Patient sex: M
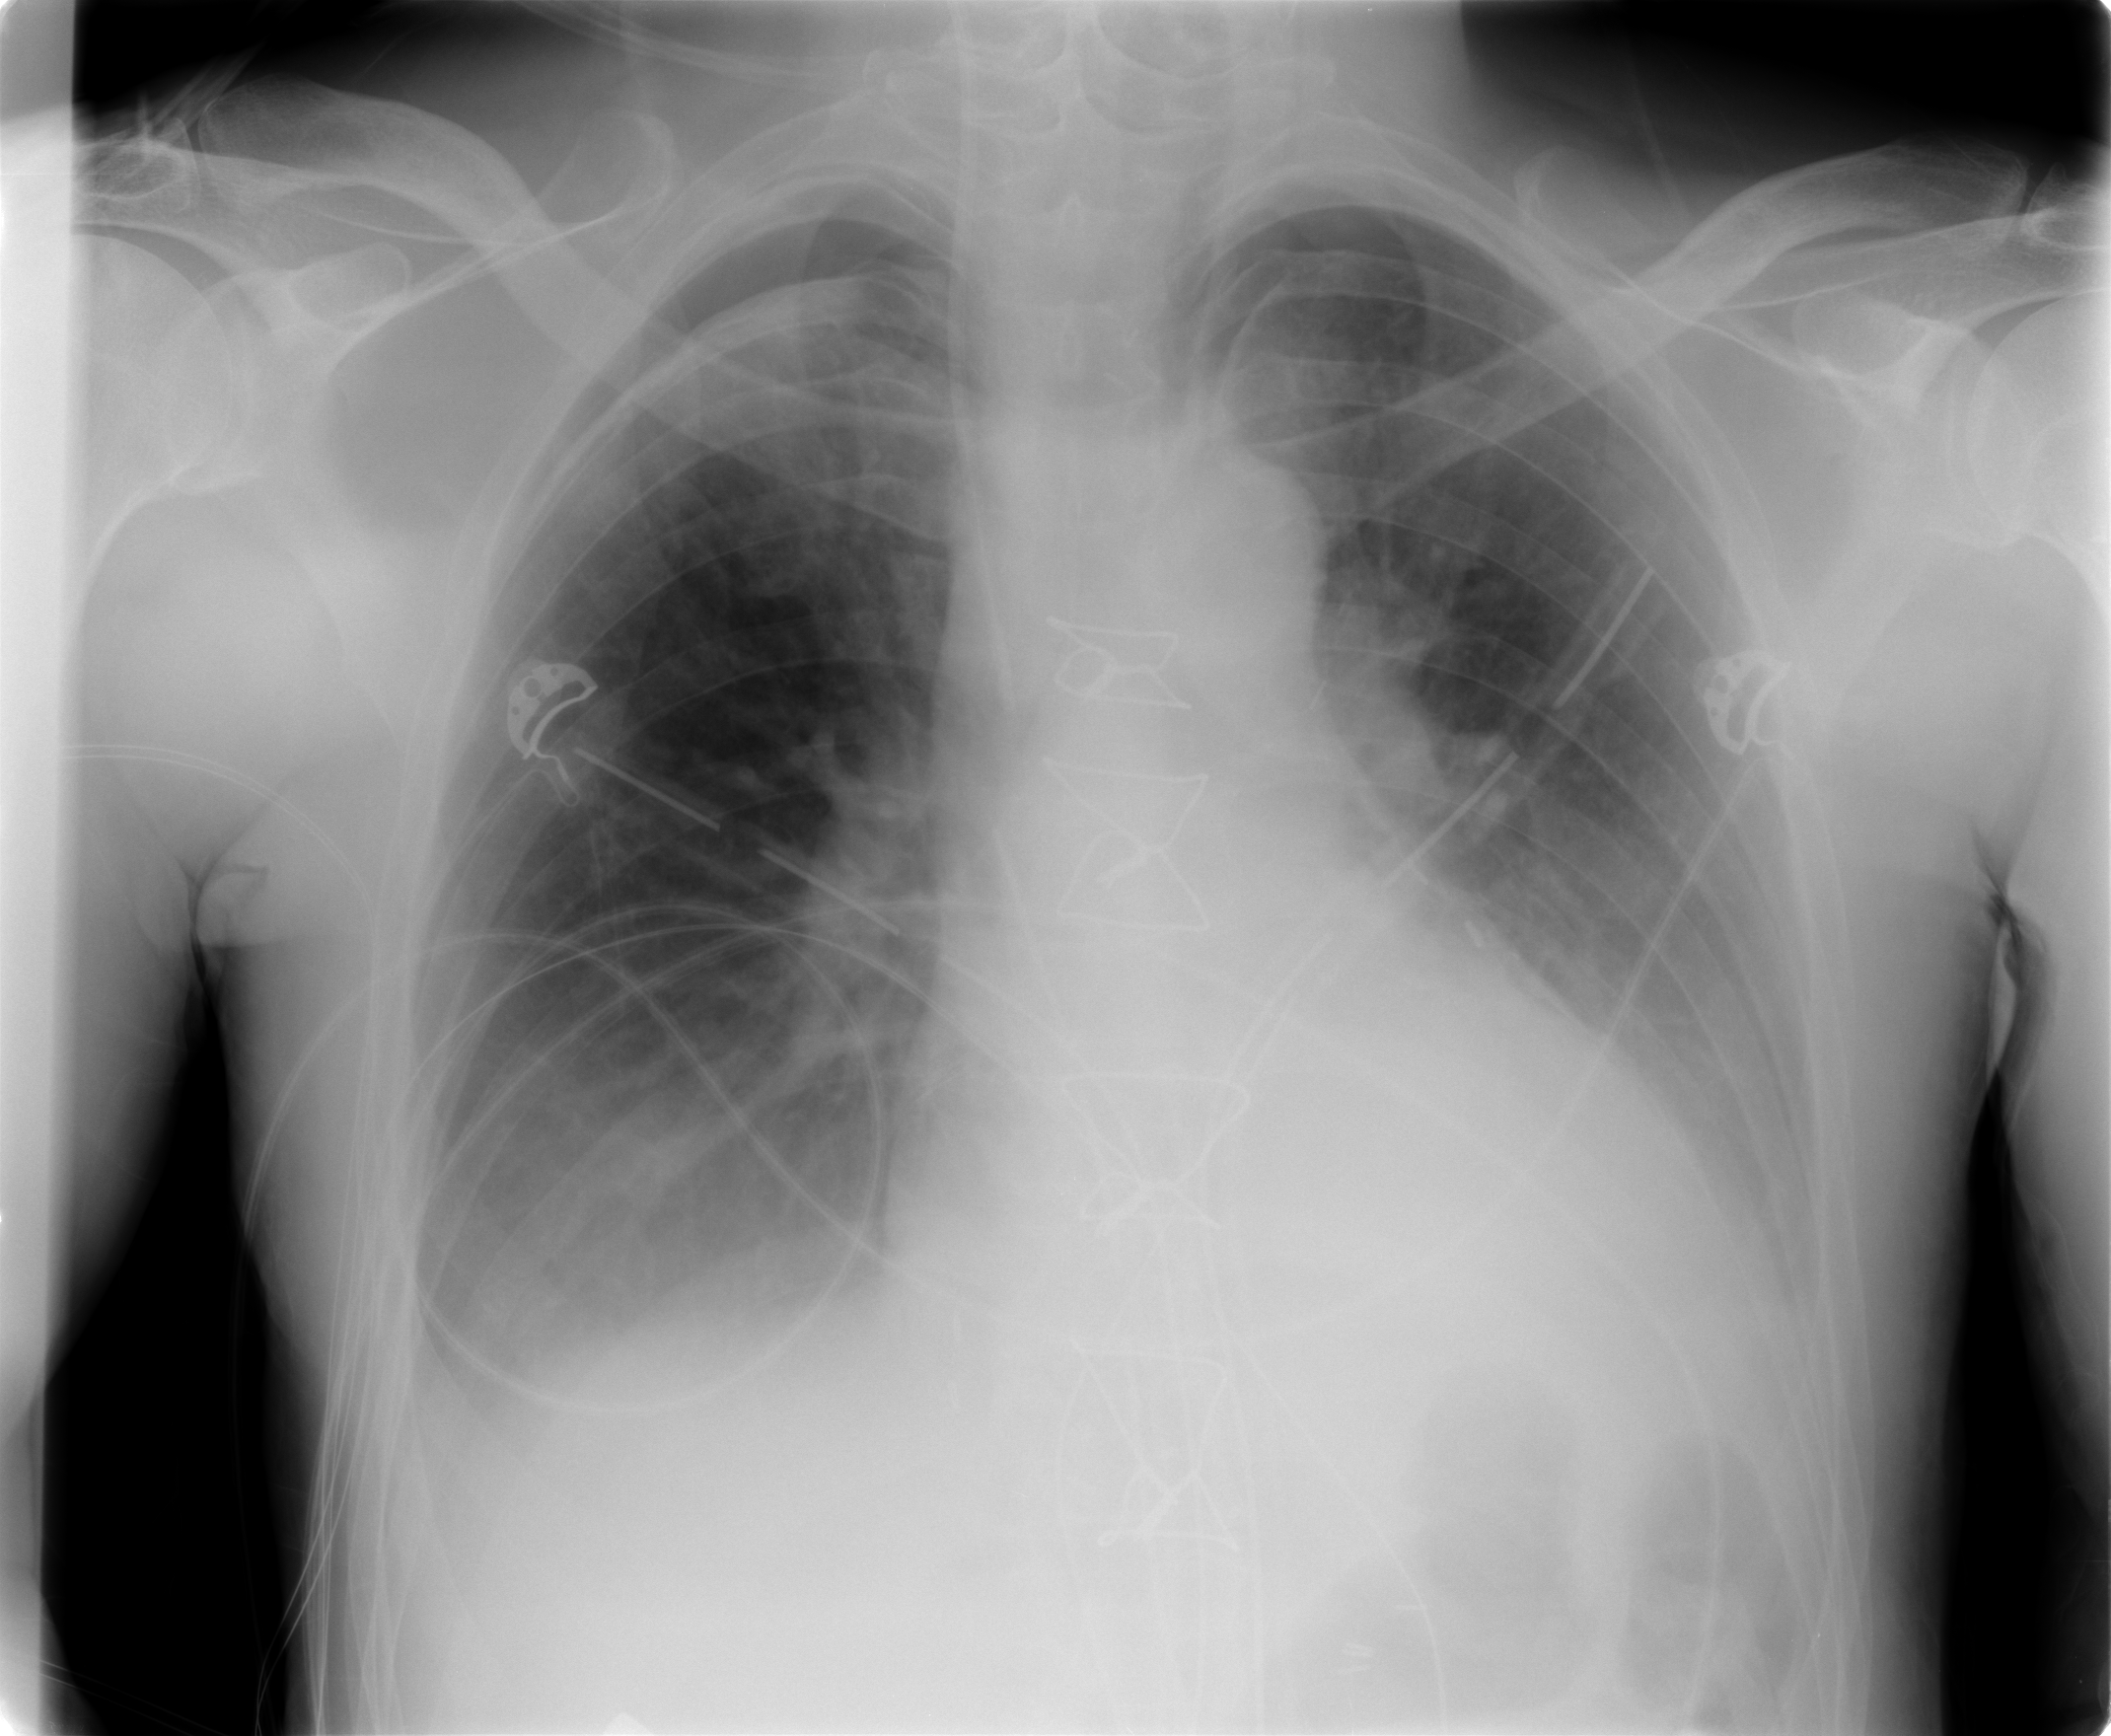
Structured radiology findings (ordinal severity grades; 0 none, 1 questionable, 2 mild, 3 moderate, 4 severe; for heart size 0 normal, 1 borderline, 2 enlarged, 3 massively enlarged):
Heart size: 0
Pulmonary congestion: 0
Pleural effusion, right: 0
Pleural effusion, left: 0
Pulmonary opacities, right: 0
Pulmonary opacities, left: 0
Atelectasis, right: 2
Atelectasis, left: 0